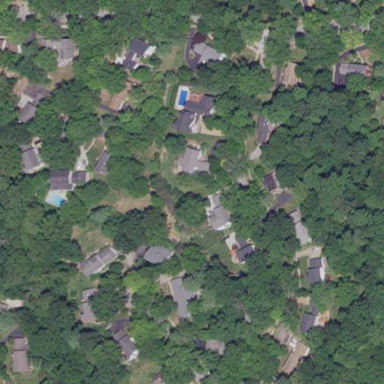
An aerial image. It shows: Residential area consisting of single-family homes.